Field crop: maize
Growth stage: 2
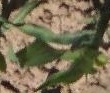
Species: maize